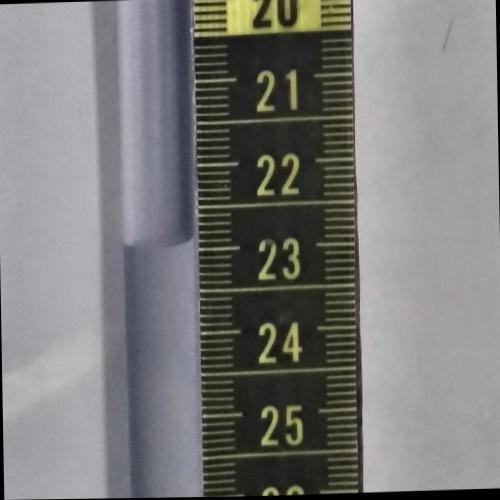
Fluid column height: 22.9 cm